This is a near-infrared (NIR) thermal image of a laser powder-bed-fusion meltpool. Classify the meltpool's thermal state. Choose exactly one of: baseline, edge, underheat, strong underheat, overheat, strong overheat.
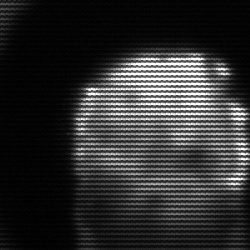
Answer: edge